Question: I have created a XUL dialog, whenever i open this dialog it opens with Firefox navigation bar. Is it possible to open the XUL applications without firefox navigation bar? Screenshot is attached. Iam using Javascript's window.open command. i.e
'''
window.open("http://localhost/test.xul", "test", "chrome, width=130,height=60, menubar=no");
'''
Here is the XUL code
'''
<?xml version="1.0"?>
<?xml-stylesheet href="chrome://global/skin/global.css" type="text/css"?>
<dialog id="donothing" title="Dialog example"
xmlns="http://www.mozilla.org/keymaster/gatekeeper/there.is.only.xul"
buttons="accept,cancel"
buttonlabelcancel="Cancel"
buttonlabelaccept="Save"
ondialogaccept="return doOK();"
ondialogcancel="return doCancel();">
<dialogheader title="Options" description="My preferences"/>
<groupbox>
<caption label="Colour"/>
<radiogroup>
<radio label="Red"/>
<radio label="Green" selected="true"/>
<radio label="Blue"/>
</radiogroup>
<label value="Nickname"/>
<textbox/>
</groupbox>
</dialog>
'''

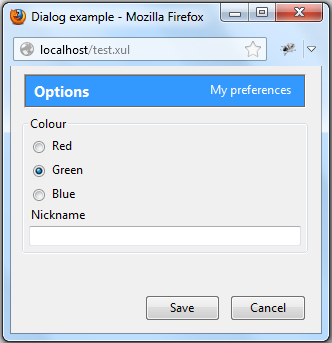
Answer: Try adding "location=no" to the window.open:
'''
window.open("http://localhost/test.xul", "test", "chrome, width=130,height=60, menubar=no, location=no");
'''
See <URL> for reference.